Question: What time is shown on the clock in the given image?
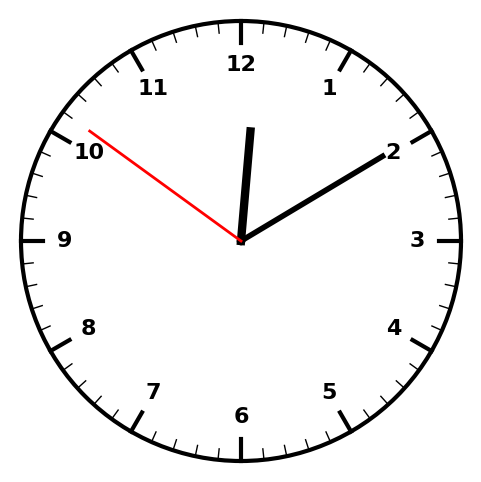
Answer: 12:09:51